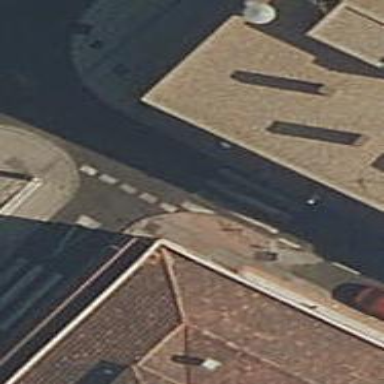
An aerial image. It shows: Pedestrian crossing with zebra markings on the footway.